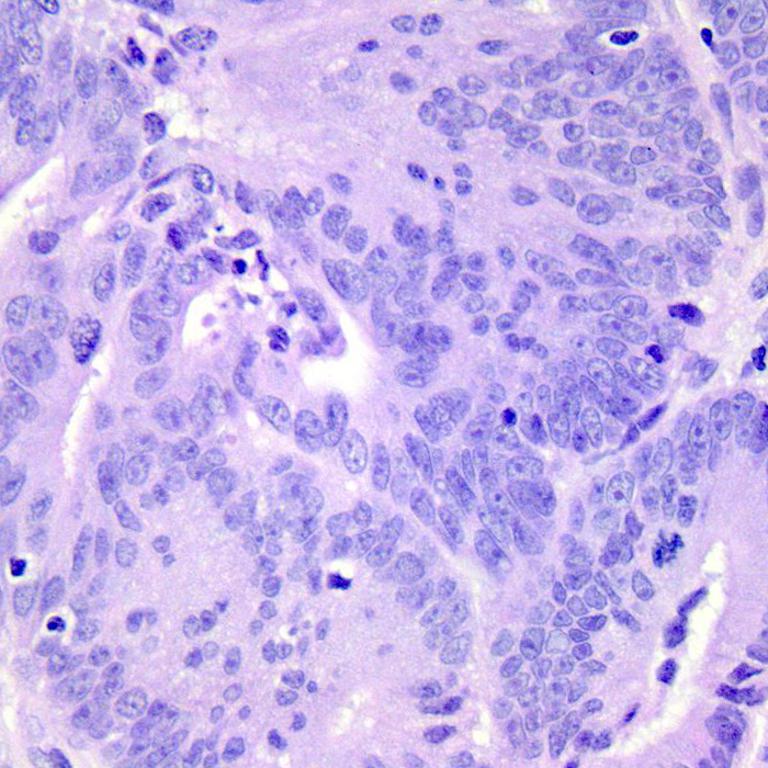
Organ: colon
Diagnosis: adenocarcinomas